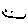
Label: smiley face